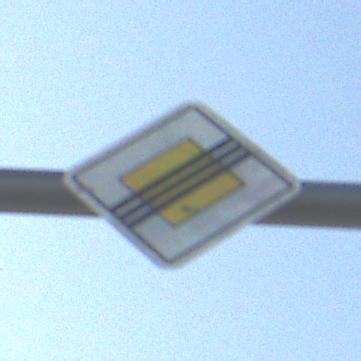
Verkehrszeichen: EndeVorfahrtsstrasse
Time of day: SunriseSunset
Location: Outdoor (Urban)
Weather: Clear
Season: NotSpecified
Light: Natural